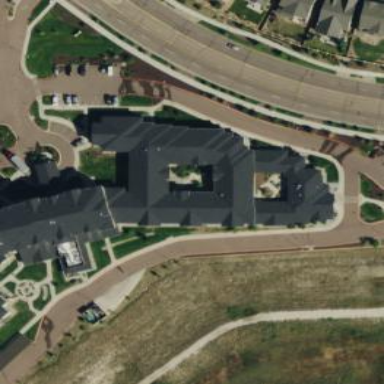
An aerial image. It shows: Building.